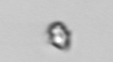
Label: Heterocapsa_rotundata